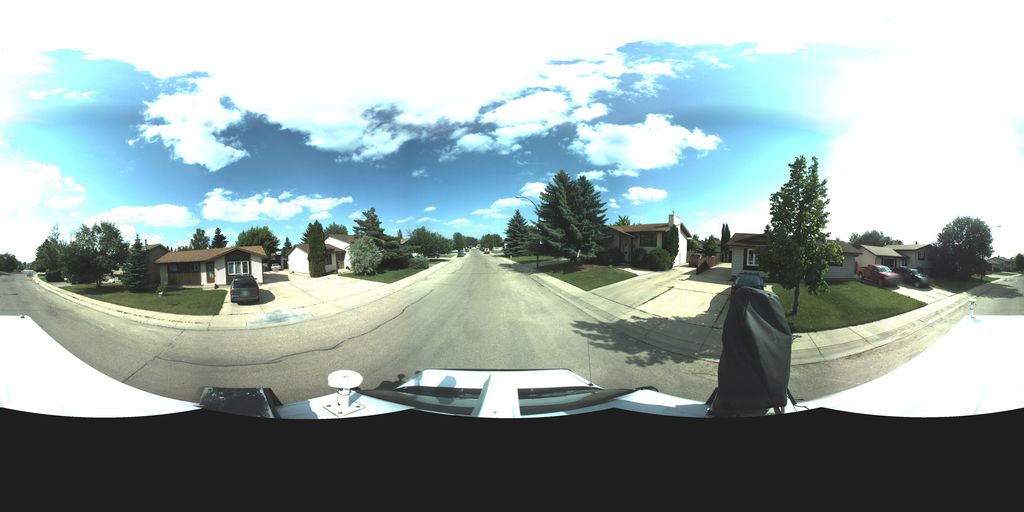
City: saskatoon